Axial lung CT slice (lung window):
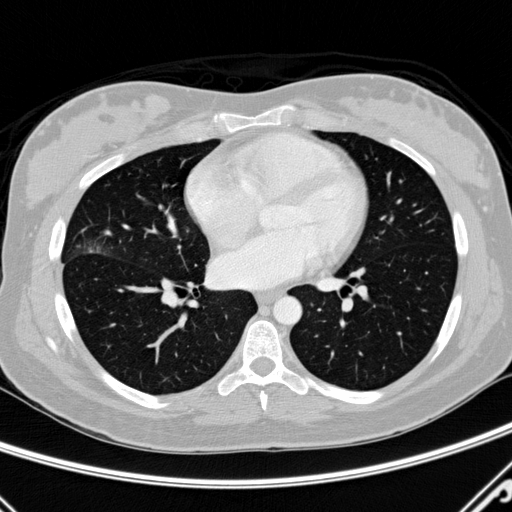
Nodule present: no